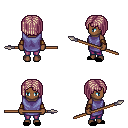
a pixel art fantasy rpg character, female body template, human, dark skin, chain tabard jacket, magenta pants, white blonde pageboy hairstyle, cloth bracers, black slippers, spear, four views (front, back, left, right), 2x2 character sprite sheet, small pixel art, hard edges, no anti-aliasing